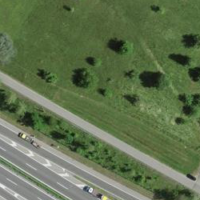
EUNIS habitat code: 57
Species observed at this site:
Centaurium erythraea
Campanula rotundifolia
Potentilla recta